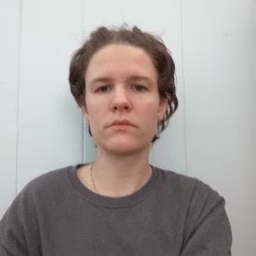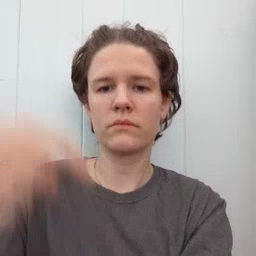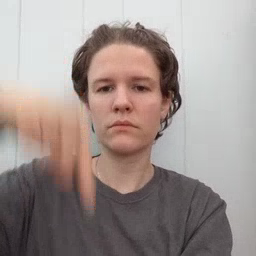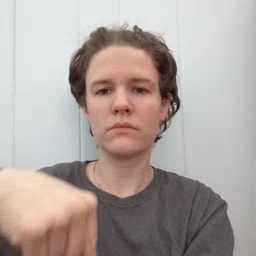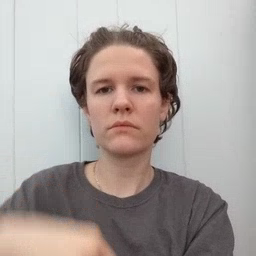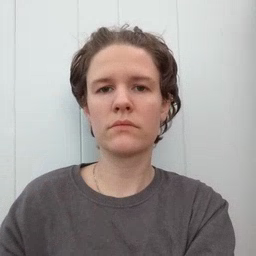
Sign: down